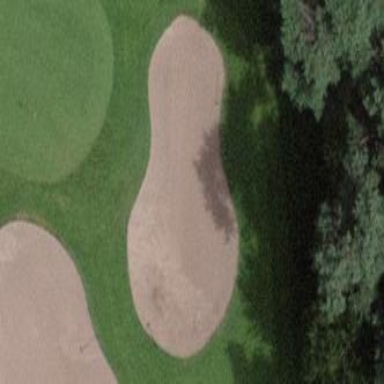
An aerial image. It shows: Bunker on golf course.